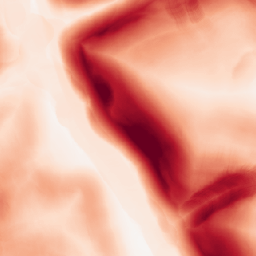
Category: morphological
Decomposition family: morphological_gradient
Decomposition parameters: size: 15
shape: disk
Upsampling method: nearest
Upsampling parameters: scale: 4
Upsampling scale: 4